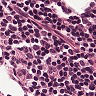
Metastatic tissue present: no